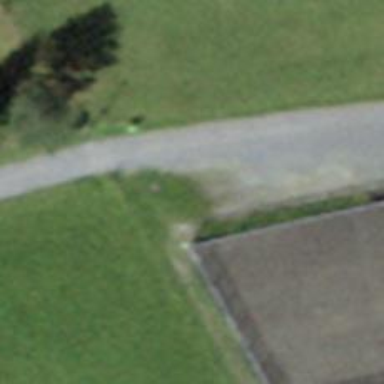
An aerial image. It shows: Gravel path.